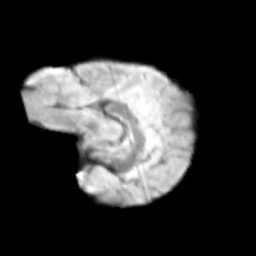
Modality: T2w
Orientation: sagittal
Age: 9
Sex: female
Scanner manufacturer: siemens
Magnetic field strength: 3 T
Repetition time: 3.8 s
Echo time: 0.07 s